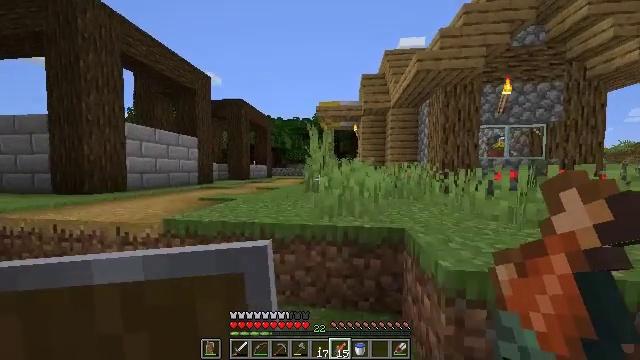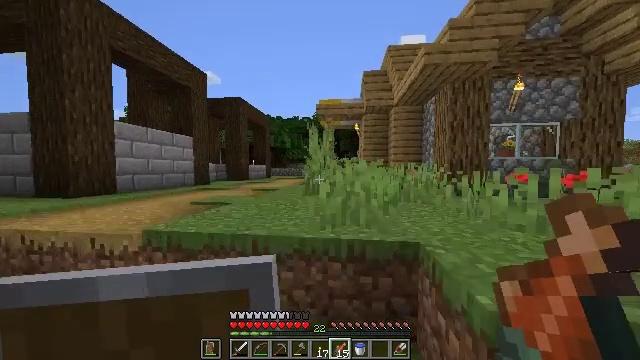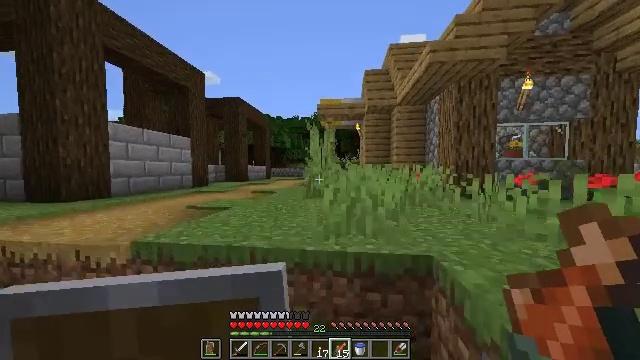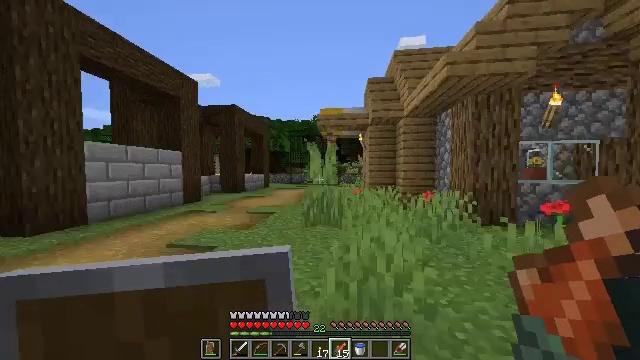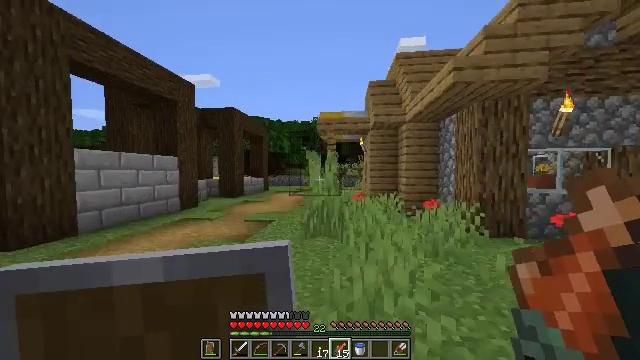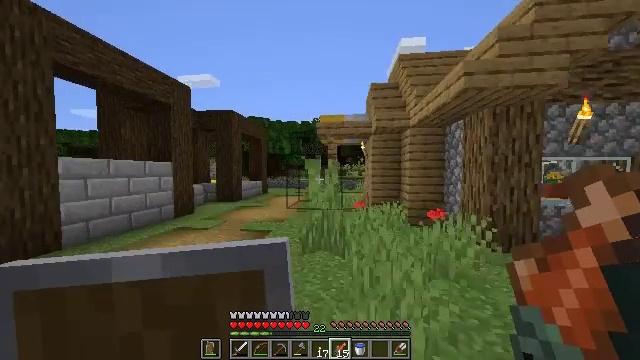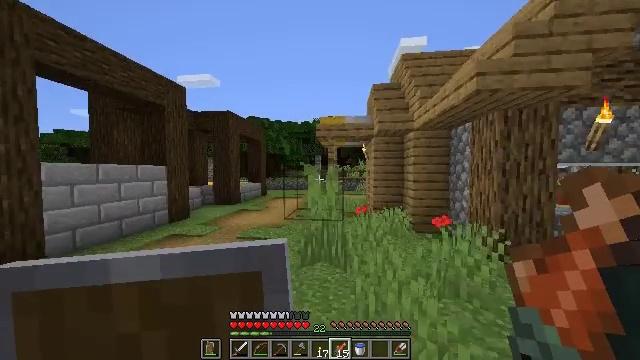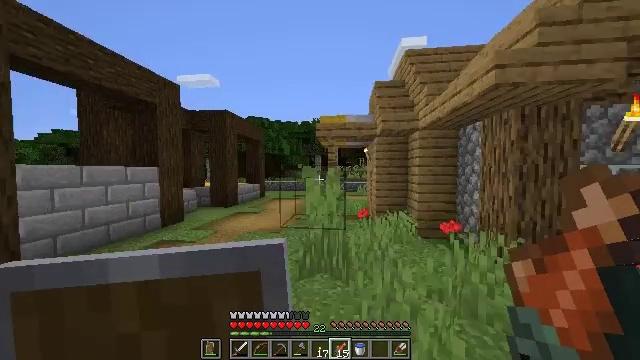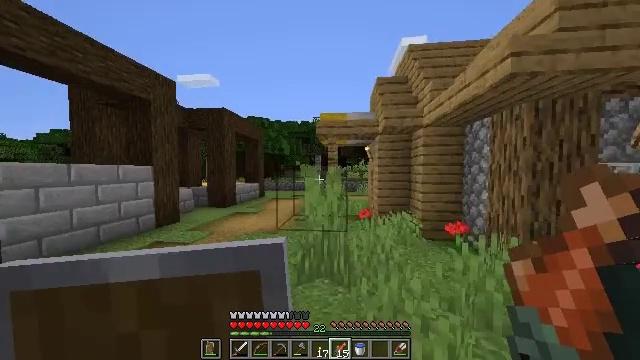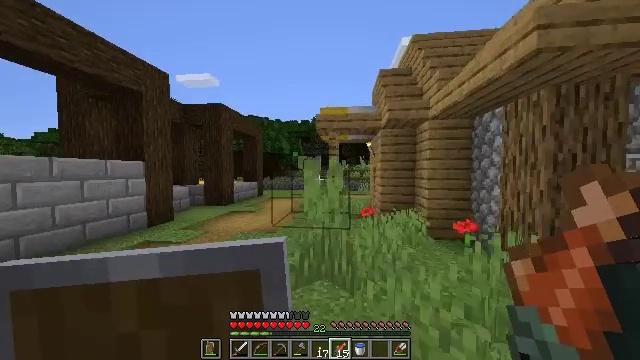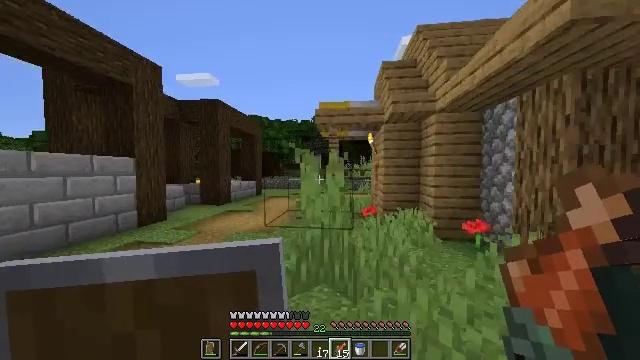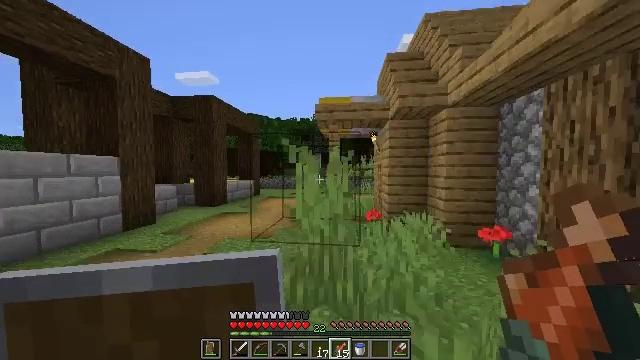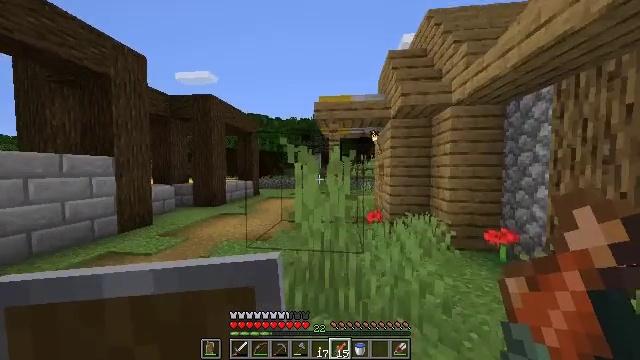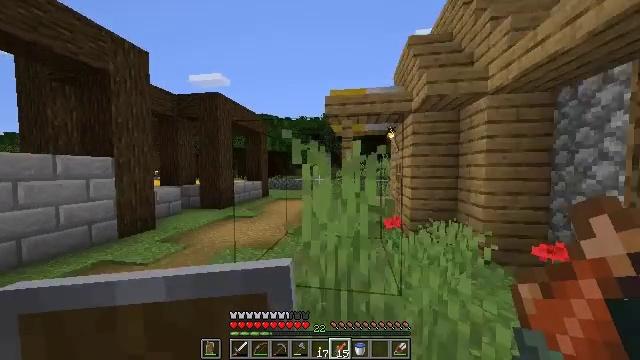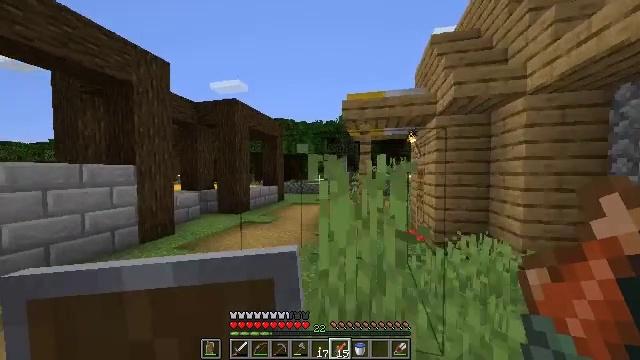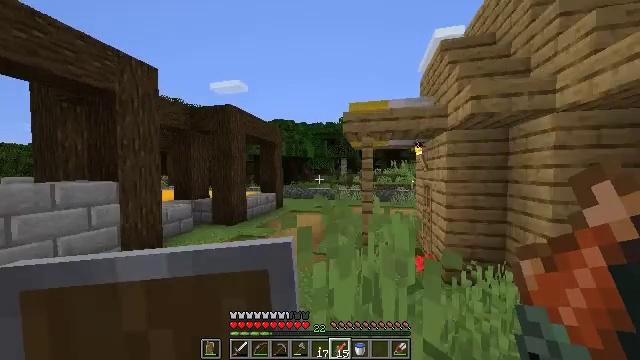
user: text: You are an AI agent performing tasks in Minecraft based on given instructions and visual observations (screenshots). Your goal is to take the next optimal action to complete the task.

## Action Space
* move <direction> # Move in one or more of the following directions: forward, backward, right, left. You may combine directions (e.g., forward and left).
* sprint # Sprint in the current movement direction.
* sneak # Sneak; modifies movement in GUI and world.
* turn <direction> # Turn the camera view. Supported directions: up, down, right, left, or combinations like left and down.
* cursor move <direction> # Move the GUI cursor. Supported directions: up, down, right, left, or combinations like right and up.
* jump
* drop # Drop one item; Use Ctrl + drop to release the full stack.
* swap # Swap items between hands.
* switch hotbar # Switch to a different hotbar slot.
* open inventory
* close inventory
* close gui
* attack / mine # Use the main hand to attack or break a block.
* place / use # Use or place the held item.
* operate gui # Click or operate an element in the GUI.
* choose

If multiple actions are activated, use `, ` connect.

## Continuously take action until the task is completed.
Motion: motion action
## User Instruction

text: Harvest dark oak leaves for decorative purposes.
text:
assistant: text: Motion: move forward
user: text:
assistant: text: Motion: move forward, jump
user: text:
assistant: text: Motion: move forward, jump
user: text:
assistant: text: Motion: move forward, jump
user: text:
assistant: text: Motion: move forward
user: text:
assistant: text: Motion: move forward
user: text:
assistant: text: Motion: move forward
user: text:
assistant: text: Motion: move forward
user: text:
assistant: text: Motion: move forward
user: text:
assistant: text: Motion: move forward
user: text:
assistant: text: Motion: move forward
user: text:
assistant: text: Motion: move forward
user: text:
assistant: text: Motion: move forward, turn left
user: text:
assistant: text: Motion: move forward, turn left, jump
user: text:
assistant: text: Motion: move forward, jump
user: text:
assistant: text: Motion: move forward, jump
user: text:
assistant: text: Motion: move forward
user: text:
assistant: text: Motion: move forward
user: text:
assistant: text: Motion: move forward
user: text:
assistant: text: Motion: move forward
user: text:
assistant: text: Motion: move forward
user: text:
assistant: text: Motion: move forward
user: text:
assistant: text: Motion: move forward
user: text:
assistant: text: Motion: move forward
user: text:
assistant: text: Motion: move forward
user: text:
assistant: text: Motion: move forward, sprint
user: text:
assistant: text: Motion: move forward, sprint
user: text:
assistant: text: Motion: move forward, sprint
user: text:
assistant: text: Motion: move forward
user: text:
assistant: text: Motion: move forward